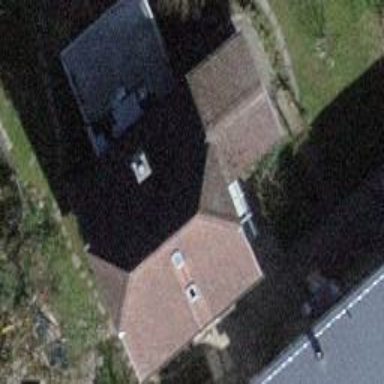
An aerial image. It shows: Building with tile roof.